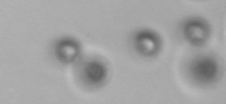
Label: Phaeocystis